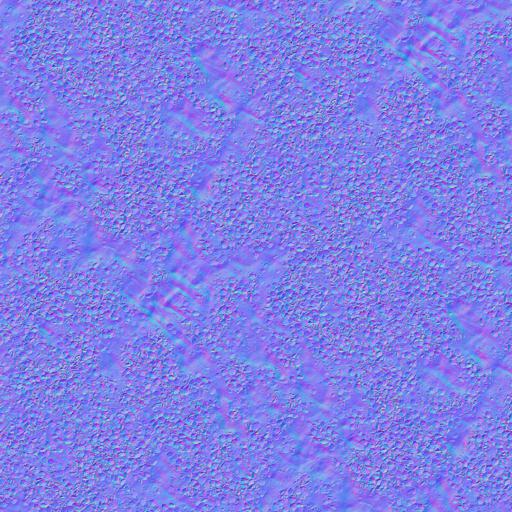
gravel pebbles rocks sand sandy stones